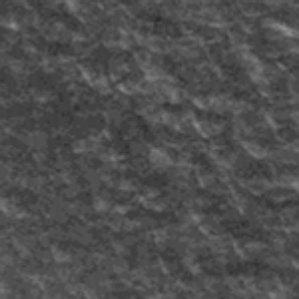
Label: frost